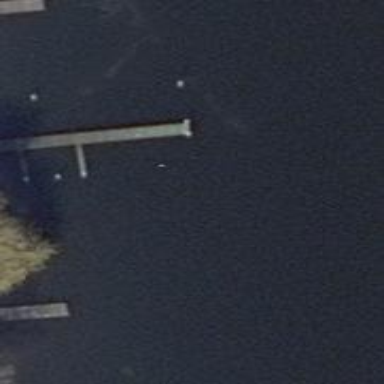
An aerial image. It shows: Man-made pier.